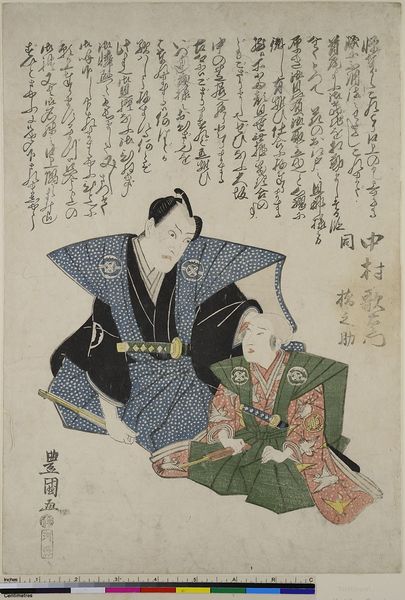
Titel: Schauspieler Nakamura Utaemon III und sein Sohn Hashinosuke
Künstler: Utagawa Toyokuni I
Standort: Hamburg
Institution: Museum für Kunst und Gewerbe Hamburg
Schlagwörter: hand, männer, gürtel, gewand, vater, schulter, kindheit, holzschnitt, japan, schrift, papier, schriftzeichen, asien, druckgraphik, druckgrafik, waffe, asiatisch, tinte, china, dolch, zeit, schüler, schauspieler, sohn, farbholzschnitt, schauspielerin, papyrus, kinderbild, gewandung, kabuki, edo, reproduktionen, kinderdarstellung, druckerzeugnisse, initiation, initiationsritus, einführung